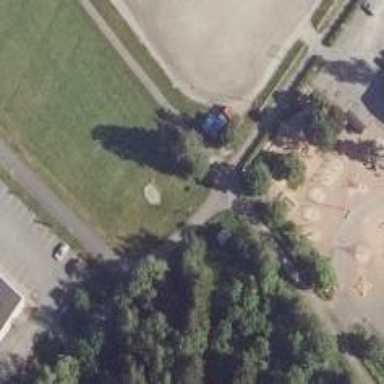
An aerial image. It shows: Disc golf tee.